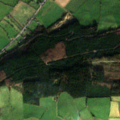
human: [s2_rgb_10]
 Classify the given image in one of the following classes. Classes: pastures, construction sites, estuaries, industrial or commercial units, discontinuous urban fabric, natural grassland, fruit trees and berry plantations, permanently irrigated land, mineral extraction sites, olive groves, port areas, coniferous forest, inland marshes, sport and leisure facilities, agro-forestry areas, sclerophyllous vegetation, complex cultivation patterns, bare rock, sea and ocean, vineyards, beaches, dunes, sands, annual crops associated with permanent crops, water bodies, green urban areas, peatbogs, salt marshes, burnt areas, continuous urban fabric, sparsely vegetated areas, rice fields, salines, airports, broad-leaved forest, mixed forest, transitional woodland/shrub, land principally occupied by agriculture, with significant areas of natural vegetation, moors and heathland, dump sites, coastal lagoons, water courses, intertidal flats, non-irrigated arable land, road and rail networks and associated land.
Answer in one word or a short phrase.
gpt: pastures, coniferous forest